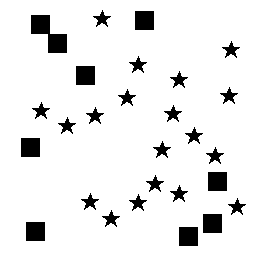
Squares: 9
Triangles: 0
Stars: 19
Total shapes: 28